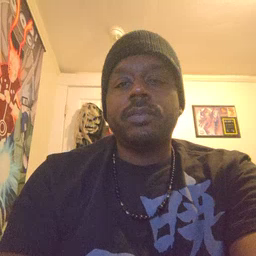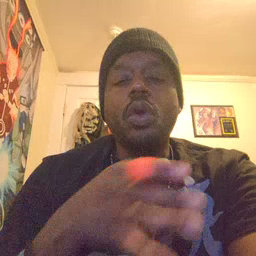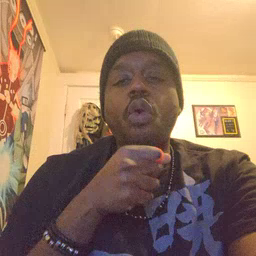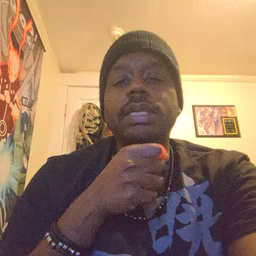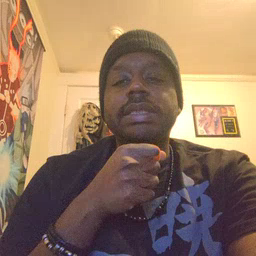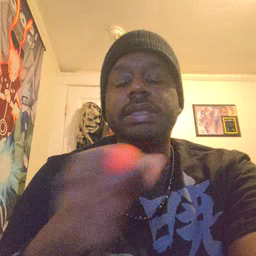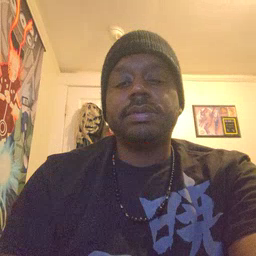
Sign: orange